Field crop: maize
Growth stage: 2
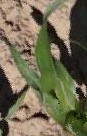
Species: maize